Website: lowes
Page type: delivery-shipping
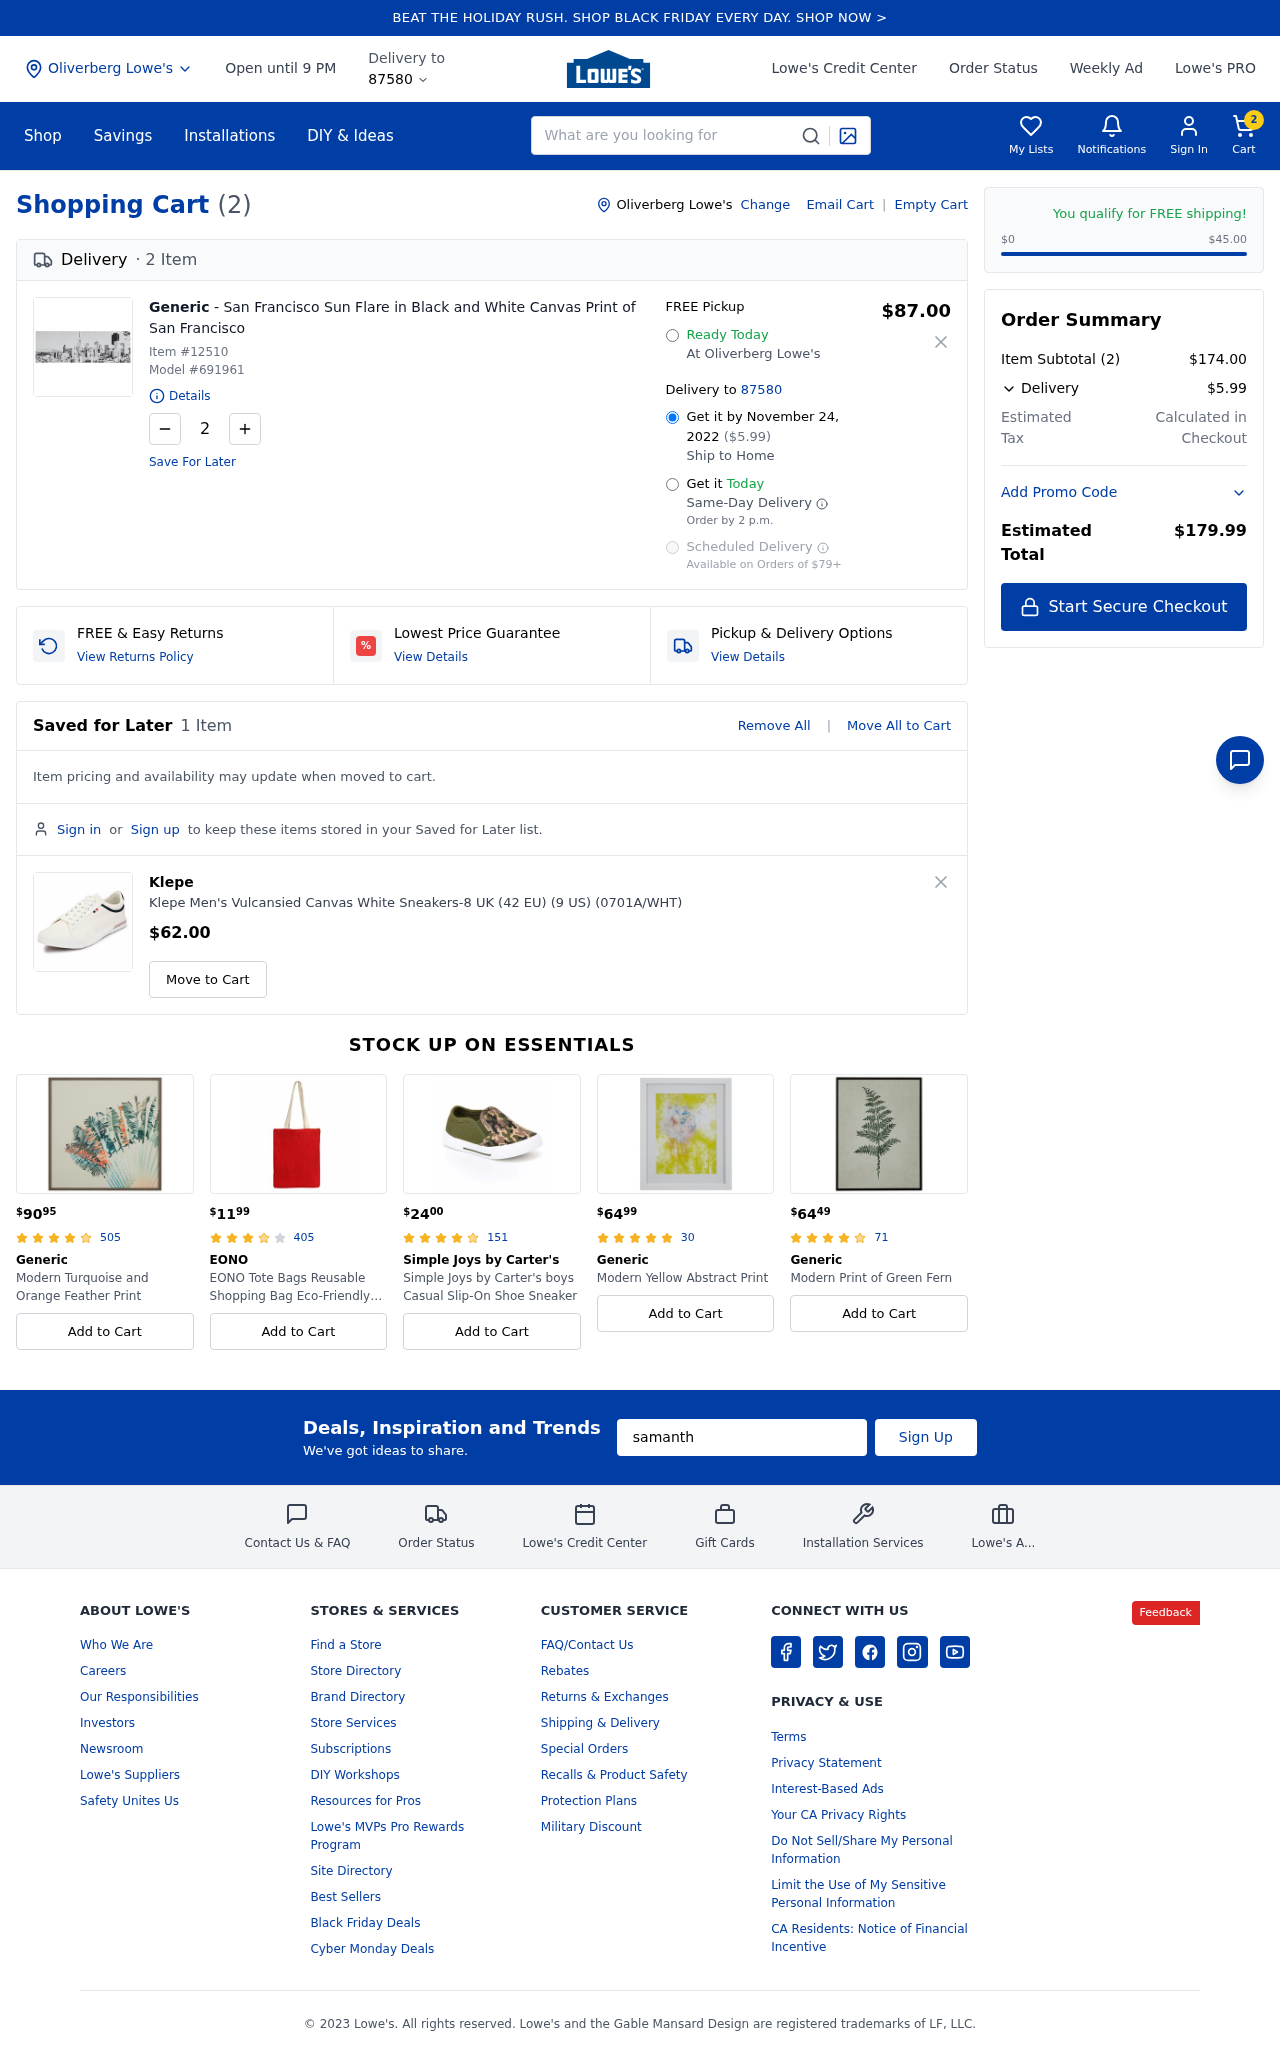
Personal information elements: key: PII_CITY
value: Oliverberg
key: PII_EMAIL
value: samanthaheath@yahoo.com
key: PII_POSTCODE
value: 87580
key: PII_CITY2
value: Oliverberg
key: PII_CITY3
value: Oliverberg
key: PII_POSTCODE_FULL
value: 87580
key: PII_POSTCODE_NUMERIC
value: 87580
Product elements: key: PRODUCT1_BRAND
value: Generic
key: PRODUCT1_NAME
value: San Francisco Sun Flare in Black and White Canvas Print of San Francisco
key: PRODUCT1_PRICE
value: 87
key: PRODUCT1_QUANTITY
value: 2
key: PRODUCT2_BRAND
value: Klepe
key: PRODUCT2_NAME
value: Klepe Men's Vulcansied Canvas White Sneakers-8 UK (42 EU) (9 US) (0701A/WHT)
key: PRODUCT2_PRICE
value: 62
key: PRODUCT1_ITEM_NUMBER
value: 12510
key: PRODUCT1_MODEL_NUMBER
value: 691961
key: PRODUCT3_PRICE
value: $9095
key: PRODUCT3_NUM_RATINGS
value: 505
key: PRODUCT3_BRAND
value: Generic
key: PRODUCT3_NAME
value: Modern Turquoise and Orange Feather Print
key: PRODUCT4_PRICE
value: $1199
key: PRODUCT4_NUM_RATINGS
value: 405
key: PRODUCT4_BRAND
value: EONO
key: PRODUCT4_NAME
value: EONO Tote Bags Reusable Shopping Bag Eco-Friendly Recycled Cotton Fabric Handbag Grocery Shoulder Pl
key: PRODUCT5_PRICE
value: $2400
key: PRODUCT5_NUM_RATINGS
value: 151
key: PRODUCT5_BRAND
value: Simple Joys by Carter's
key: PRODUCT5_NAME
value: Simple Joys by Carter's boys Casual Slip-On Shoe Sneaker
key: PRODUCT6_PRICE
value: $6499
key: PRODUCT6_NUM_RATINGS
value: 30
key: PRODUCT6_BRAND
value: Generic
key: PRODUCT6_NAME
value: Modern Yellow Abstract Print
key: PRODUCT7_PRICE
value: $6449
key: PRODUCT7_NUM_RATINGS
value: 71
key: PRODUCT7_BRAND
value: Generic
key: PRODUCT7_NAME
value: Modern Print of Green Fern
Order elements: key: ORDER_NUM_ITEMS
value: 2
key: ORDER_DELIVERY_DATE
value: November 24, 2022
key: ORDER_SHIPPING_COST
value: $5.99
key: ORDER_SUBTOTAL
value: $174.00
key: ORDER_TOTAL
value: $179.99
Search elements: key: HEADER_SEARCH
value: What are you looking for